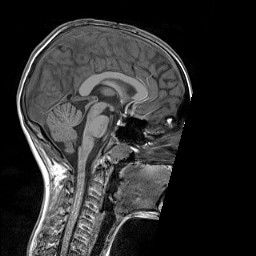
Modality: T1w
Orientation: sagittal
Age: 9
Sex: male
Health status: ill